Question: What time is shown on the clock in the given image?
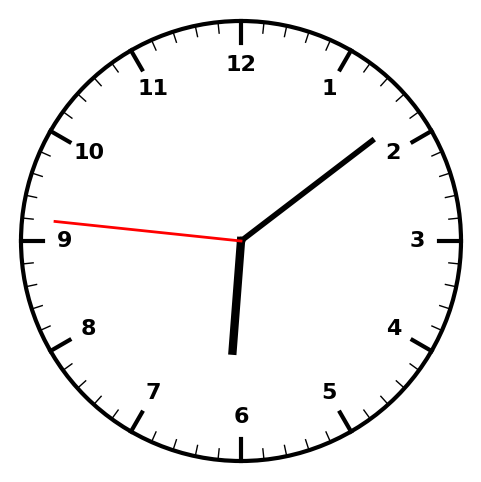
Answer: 06:08:46